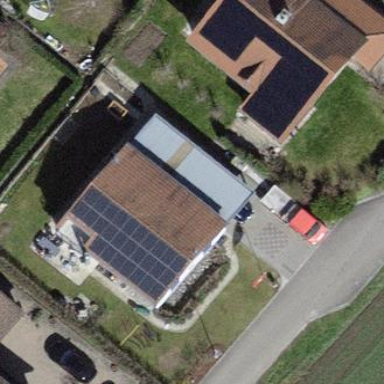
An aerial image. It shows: Garage building.